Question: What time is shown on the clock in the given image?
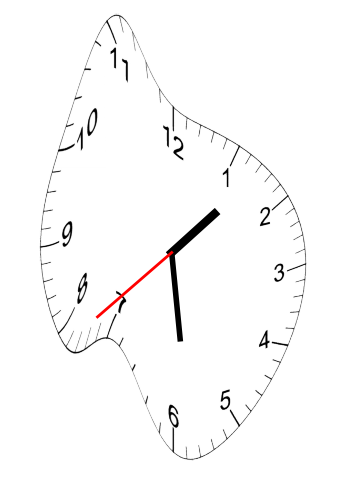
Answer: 01:28:38